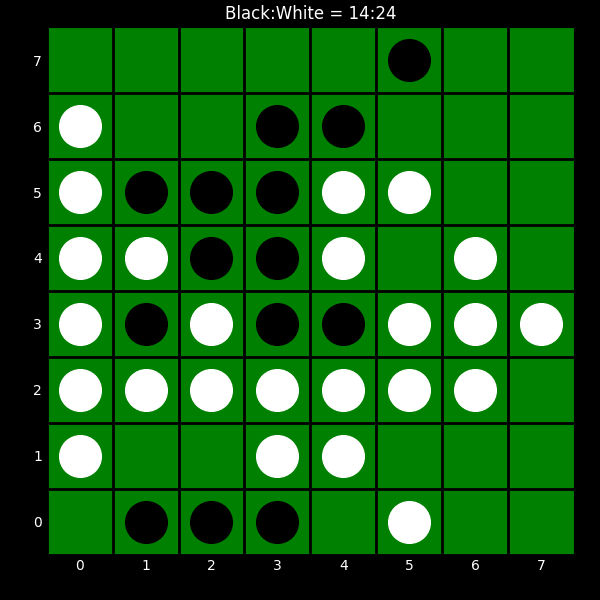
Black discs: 14
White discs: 24